Interaction volume radius: 5 \u00c5
Interaction volume height: 10 \u00c5
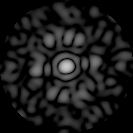
Disorder parameter: 0.7808